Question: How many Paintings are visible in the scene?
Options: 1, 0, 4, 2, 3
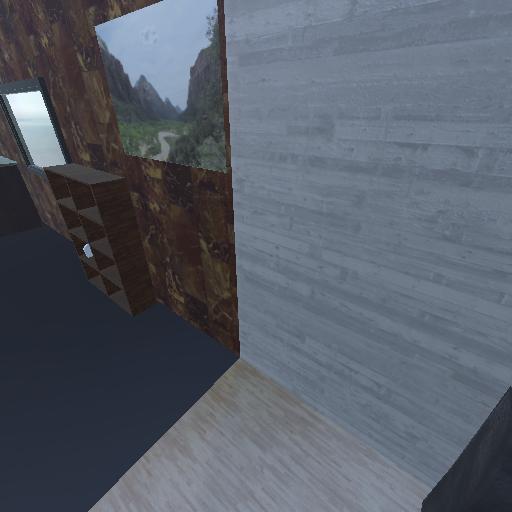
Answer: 1